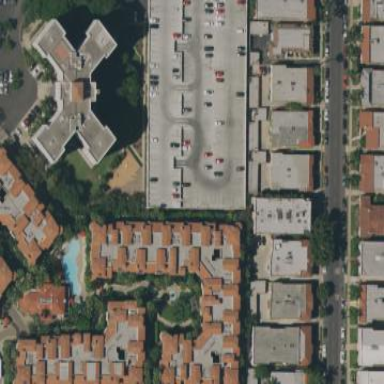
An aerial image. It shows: Multi-storey parking lot for apartments.